Question:
This image show you the mean of rounded font
I want the web page only use web safe fonts
but these fonts are not beautiful.
since I want the page as consistent as possible to every user, I cannot use non safe fonts.
so I hope solution can be found in css
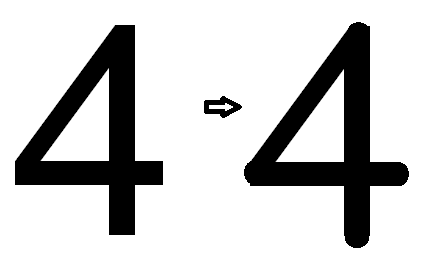
Answer: You may want to use '@font-face' rule. It allows loading custom typefaces.
I believe there is no other way to alter rendering of fonts using CSS.